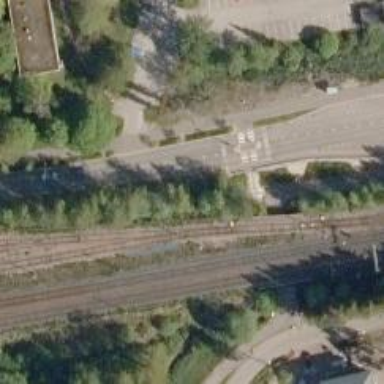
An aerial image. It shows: Asphalt cycleway.